Field crop: maize
Growth stage: 1
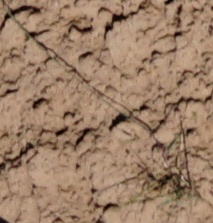
Species: lolium